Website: lowes
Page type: billing-address
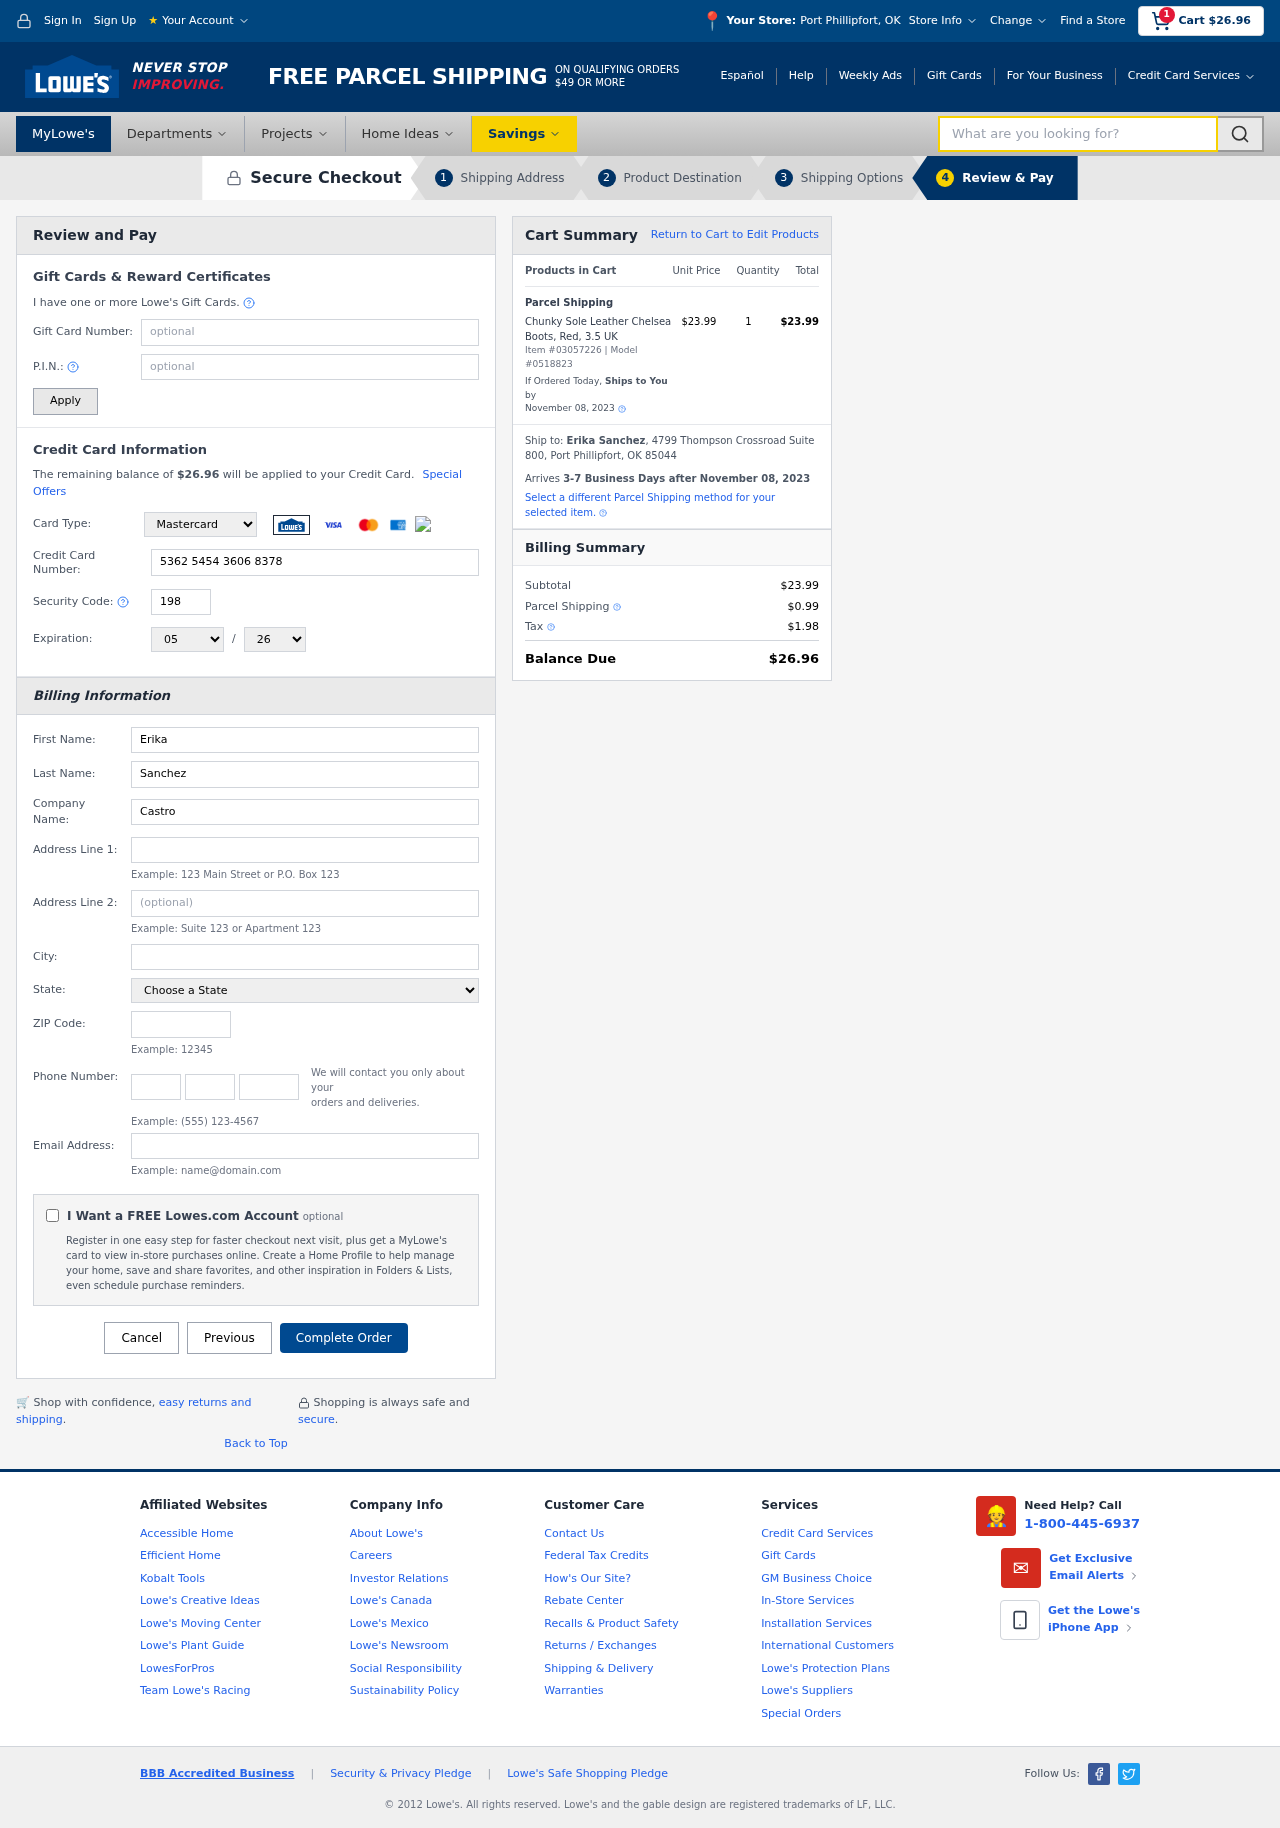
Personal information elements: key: PII_CARD_CVV
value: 198
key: PII_CARD_EXPIRY_MONTH
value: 05
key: PII_CARD_EXPIRY_YEAR
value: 26
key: PII_CARD_NUMBER
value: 5362 5454 3606 8378
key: PII_CARD_TYPE
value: Mastercard
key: PII_CITY
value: Port Phillipfort
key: PII_CITY_STATE
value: Port Phillipfort, OK
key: PII_COMPANY
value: Castro-Lee
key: PII_EMAIL
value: erika.sanchez@hotmail.com
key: PII_FIRSTNAME
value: Erika
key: PII_FULLNAME
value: Erika Sanchez
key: PII_LASTNAME
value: Sanchez
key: PII_PHONE_AREA
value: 927
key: PII_PHONE_PREFIX
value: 779
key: PII_PHONE_SUFFIX
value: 2157
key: PII_POSTCODE
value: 85044
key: PII_STATE
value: Oklahoma
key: PII_STREET
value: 4799 Thompson Crossroad Suite 800
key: PII_STREET2
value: Suite 381
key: PII_CITY_STATE_ZIP
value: Port Phillipfort, OK 85044
Product elements: key: PRODUCT1_NAME
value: Chunky Sole Leather Chelsea Boots, Red, 3.5 UK
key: PRODUCT1_PRICE
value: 23.99
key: PRODUCT1_QUANTITY
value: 1
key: PRODUCT_ITEM_NUMBER
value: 03057226
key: PRODUCT_MODEL_NUMBER
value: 0518823
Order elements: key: ORDER_SUBTOTAL
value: $26.96
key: ORDER_TOTAL
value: $26.96
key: ORDER_SHIPPING_DATE
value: November 08, 2023
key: ORDER_SUBTOTAL
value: $23.99
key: ORDER_DELIVERY_DATE
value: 3-7 Business Days after November 08, 2023
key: ORDER_SHIPPING_DATE2
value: November 08, 2023
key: ORDER_SUBTOTAL2
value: $23.99
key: ORDER_SHIPPING_COST
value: $0.99
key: ORDER_TAX
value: $1.98
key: ORDER_TOTAL2
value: $26.96
Search elements: key: HEADER_SEARCH
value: What are you looking for?